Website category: restaurant
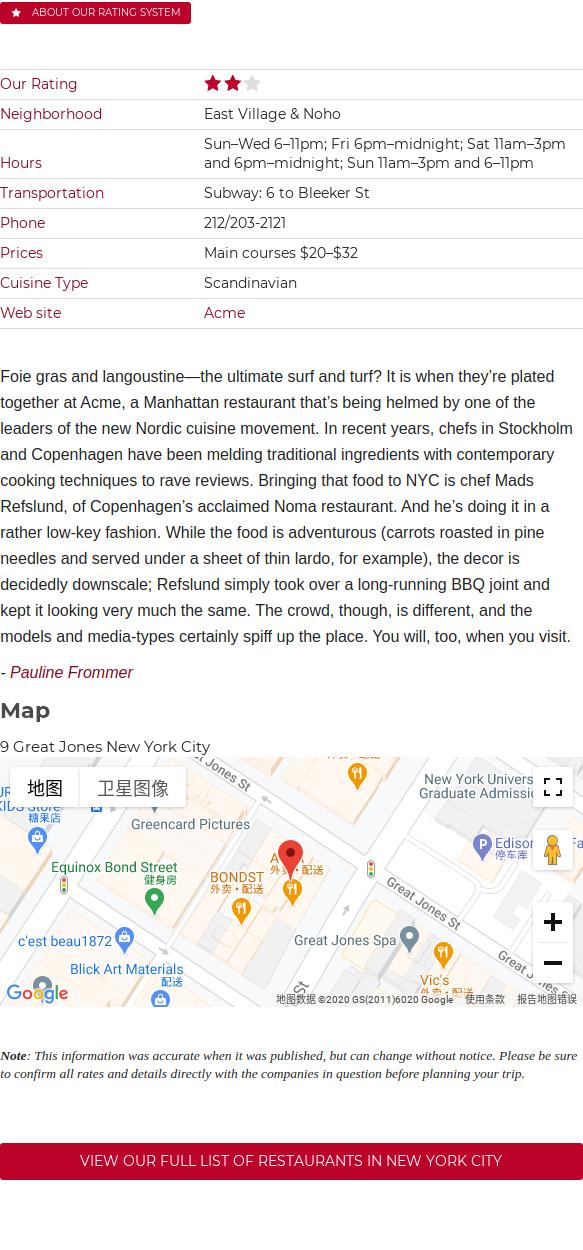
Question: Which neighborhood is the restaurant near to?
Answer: East Village & Noho

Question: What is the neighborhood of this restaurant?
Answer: East Village & Noho

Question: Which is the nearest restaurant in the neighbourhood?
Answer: East Village & Noho

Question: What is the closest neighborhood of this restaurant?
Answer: East Village & Noho

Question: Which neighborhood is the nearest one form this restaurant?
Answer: East Village & Noho

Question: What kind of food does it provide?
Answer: Scandinavian

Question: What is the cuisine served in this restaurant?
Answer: Scandinavian

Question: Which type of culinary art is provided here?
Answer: Scandinavian

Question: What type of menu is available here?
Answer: Scandinavian

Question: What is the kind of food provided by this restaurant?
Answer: Scandinavian

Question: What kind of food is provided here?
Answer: Scandinavian

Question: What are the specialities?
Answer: Scandinavian

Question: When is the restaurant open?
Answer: SunWed 611pm; Fri 6pmmidnight; Sat 11am3pm and 6pmmidnight; Sun 11am3pm and 611pm

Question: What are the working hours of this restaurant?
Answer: SunWed 611pm; Fri 6pmmidnight; Sat 11am3pm and 6pmmidnight; Sun 11am3pm and 611pm

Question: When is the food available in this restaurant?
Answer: SunWed 611pm; Fri 6pmmidnight; Sat 11am3pm and 6pmmidnight; Sun 11am3pm and 611pm

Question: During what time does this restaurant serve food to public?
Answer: SunWed 611pm; Fri 6pmmidnight; Sat 11am3pm and 6pmmidnight; Sun 11am3pm and 611pm

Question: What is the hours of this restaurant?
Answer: SunWed 611pm; Fri 6pmmidnight; Sat 11am3pm and 6pmmidnight; Sun 11am3pm and 611pm

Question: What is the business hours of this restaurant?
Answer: SunWed 611pm; Fri 6pmmidnight; Sat 11am3pm and 6pmmidnight; Sun 11am3pm and 611pm

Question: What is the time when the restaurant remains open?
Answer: SunWed 611pm; Fri 6pmmidnight; Sat 11am3pm and 6pmmidnight; Sun 11am3pm and 611pm

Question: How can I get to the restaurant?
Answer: Subway: 6 to Bleeker St

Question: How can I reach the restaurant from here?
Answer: Subway: 6 to Bleeker St

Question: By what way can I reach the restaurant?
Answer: Subway: 6 to Bleeker St

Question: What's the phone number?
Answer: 212/203-2121

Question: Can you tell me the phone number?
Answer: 212/203-2121

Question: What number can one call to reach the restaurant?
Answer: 212/203-2121

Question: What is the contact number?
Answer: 212/203-2121

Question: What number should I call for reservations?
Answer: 212/203-2121

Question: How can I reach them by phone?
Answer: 212/203-2121

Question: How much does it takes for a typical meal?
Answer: Main courses $20$32

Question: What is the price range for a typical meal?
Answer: Main courses $20$32

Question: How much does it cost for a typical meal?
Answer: Main courses $20$32

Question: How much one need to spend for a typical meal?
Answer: Main courses $20$32

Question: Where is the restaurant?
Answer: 9 Great Jones New York City

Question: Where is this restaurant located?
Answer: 9 Great Jones New York City

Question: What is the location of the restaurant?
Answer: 9 Great Jones New York City

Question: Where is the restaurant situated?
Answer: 9 Great Jones New York City

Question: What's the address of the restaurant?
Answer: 9 Great Jones New York City

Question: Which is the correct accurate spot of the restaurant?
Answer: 9 Great Jones New York City

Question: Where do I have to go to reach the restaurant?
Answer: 9 Great Jones New York City